Question: I'm using React Circular Progressbar (built with SVG) - (<URL>
for doing this:

the default edges in React Circular Progressbar are completely rounded.
I figured out the edges is determined with the 'stroke-linecap' css rule.
wanted to override the default with a custom value (something like border-radius:3).
but the only possible options are completely rounded or completely square.
'stroke-linecap: round;' or 'stroke-linecap: butt;'
I searched a lot, but did not find a solution.
thanks!!
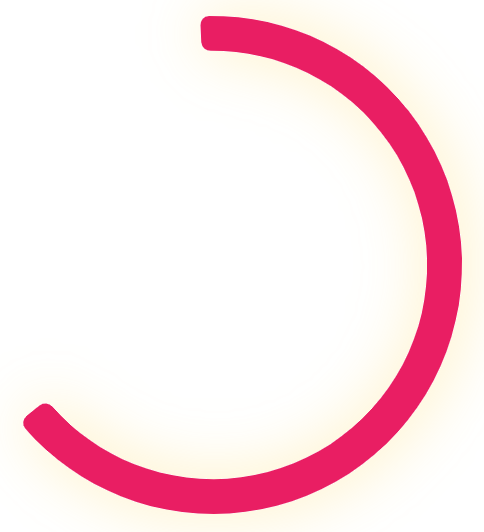
Answer: If your progress gauge rendering is based on a 'stroke-dasharray' concept - you might use a svg filter to round the edges:
### Example svg filter:
'''
let inputRange = document.querySelector('#range');
let progress = document.querySelector('.progress');
inputRange.addEventListener('change', function(e) {
let val = e.currentTarget.value;
progress.setAttribute('stroke-dasharray', val + ' 100')
})
'''
'''
.layout {
width: 80vmin;
margin: 0 auto;
}
.progress {
transition: 0.3s;
}
.progress-rounded {
filter: url(#roundEdges);
}
.svgPieAsset {
display: block;
border: 1px solid #ccc;
}
.svgAsset {
visibility: hidden;
position: absolute;
width: 0px;
height: 0px;
overflow: hidden;
}
'''
'''
<div class="layout">
<p style="text-align:center">Progress: <br />
<input id="range" type="range" min="0" max="100" value="60" step="10">
</p>
<svg class="svgPieAsset" viewBox="0 0 100 100">
<symbol id="gauge">
<circle transform="rotate(-90)" transform-origin="center" id="circle" class="percent" cx="50%" cy="50%" r="45%" fill="none" stroke-width="10%" pathLength="100" />
</symbol>
<use class="segment-bg" href="#gauge" stroke="#eee" />
<use class="segment progress progress-rounded" href="#gauge" stroke="red" stroke-dashoffset="0" stroke-dasharray="60 100" />
</svg>
</div>
<svg class="svgAsset" aria-hidden="true">
<defs>
<filter id="roundEdges">
<feGaussianBlur in="SourceGraphic" stdDeviation="0.75" result="blur" />
<feColorMatrix in="blur" mode="matrix" values="1 0 0 0 0 0 1 0 0 0 0 0 1 0 0 0 0 0 5 -2.5" result="round" />
<feComposite in="SourceGraphic" in2="round" operator="atop" />
</filter>
</defs>
</svg>
'''
Essentially, the svg filter first blurs an element - resulting in rounded contours (but blurry) and then sharpens edges via 'feColorMatrix' to render crisp rounded outlines.
The border-radius is controlled by 'stdDeviation="0.75"'.
Adjusting 'feColorMatrix' values will result in a more sharpened or smoother (anti-aliased) rendering.
This concept is also used for "blob/goo" effects (<URL>
See also <URL>
### svg filters and performance
svg filters can introduce significant performance hits, when applied multiple times or animated.
Negligible for only a few elements - but don't overdo it ;)